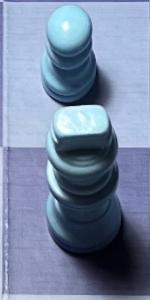
Label: King_White